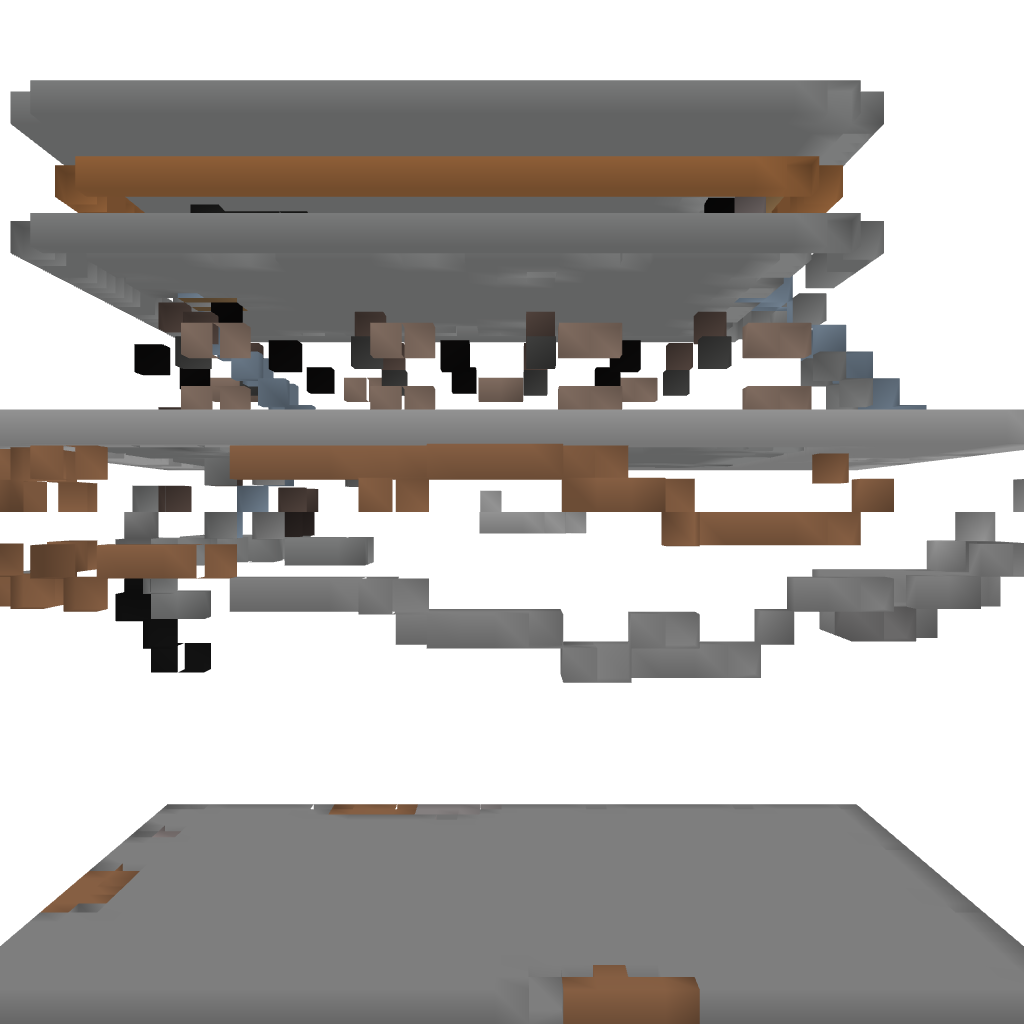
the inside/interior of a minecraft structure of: Medium Prison